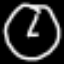
Label: clock